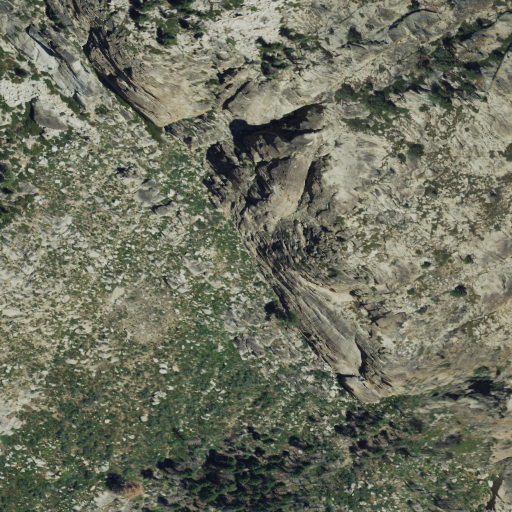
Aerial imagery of ridge(s) in California named Tombstone Ridge containing shrub, grassland, and evergreen forest